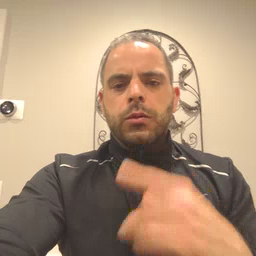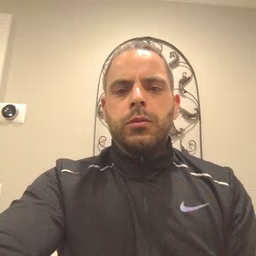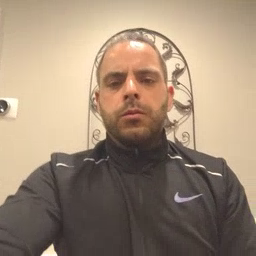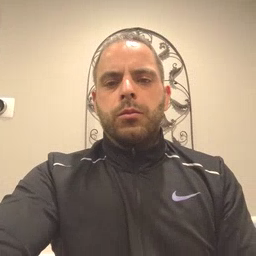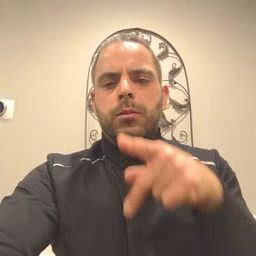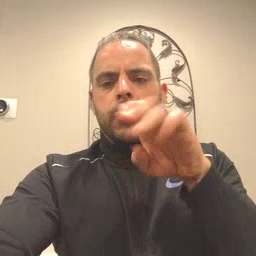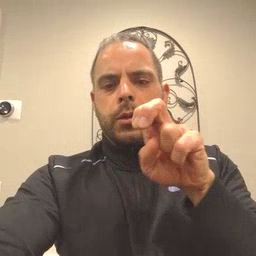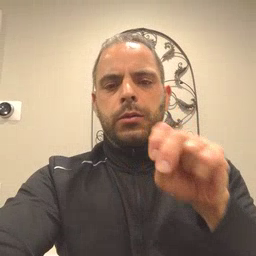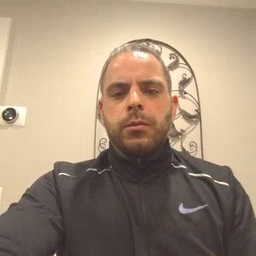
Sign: pen